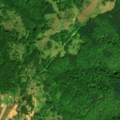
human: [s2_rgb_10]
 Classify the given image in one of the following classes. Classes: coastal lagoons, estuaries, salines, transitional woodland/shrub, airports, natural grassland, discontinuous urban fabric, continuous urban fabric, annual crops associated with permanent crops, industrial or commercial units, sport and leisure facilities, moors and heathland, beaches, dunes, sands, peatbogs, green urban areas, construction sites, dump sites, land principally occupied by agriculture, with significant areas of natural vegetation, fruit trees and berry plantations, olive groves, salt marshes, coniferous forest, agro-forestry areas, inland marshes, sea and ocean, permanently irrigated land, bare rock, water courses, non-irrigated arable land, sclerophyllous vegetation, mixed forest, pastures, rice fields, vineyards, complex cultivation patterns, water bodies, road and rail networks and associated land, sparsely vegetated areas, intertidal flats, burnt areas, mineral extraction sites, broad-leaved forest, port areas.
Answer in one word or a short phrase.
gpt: broad-leaved forest, natural grassland, transitional woodland/shrub